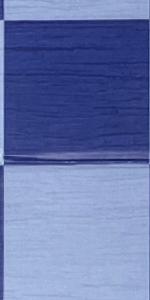
Label: Empty